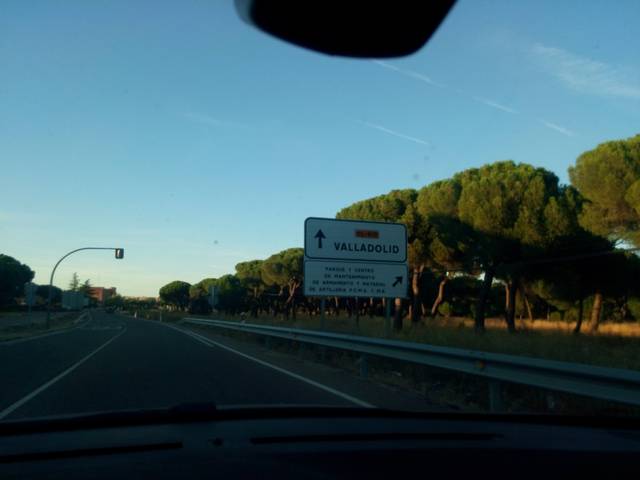
Region: Spain
Coordinates: 41.59, -4.758